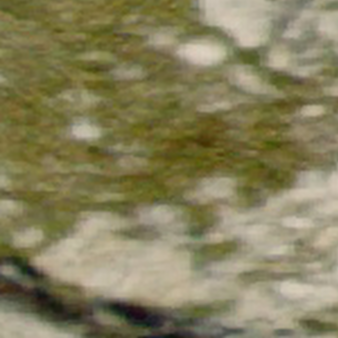
Label: other